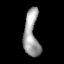
Tissue: lung
Cell type: Epithelial cells
Senescence score: 0.2259
Nuclear area (px): 673
Mean DAPI intensity: 159.889